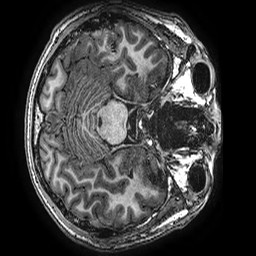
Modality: T1w
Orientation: axial
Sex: male
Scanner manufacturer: ge
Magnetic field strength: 3 T
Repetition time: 0.00766 s
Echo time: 0.003476 s